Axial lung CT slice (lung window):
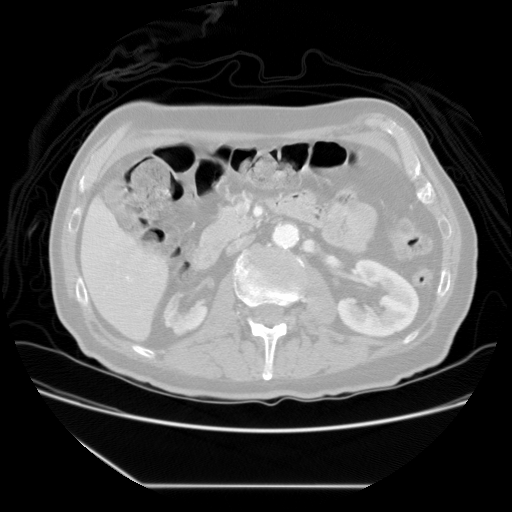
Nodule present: no